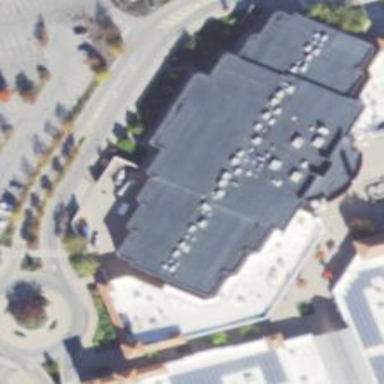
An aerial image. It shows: Commercial building.